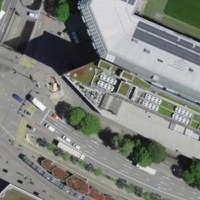
EUNIS habitat code: 53
Species observed at this site:
Linaria vulgaris
Clematis vitalba